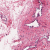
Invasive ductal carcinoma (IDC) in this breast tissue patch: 0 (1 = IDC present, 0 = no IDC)